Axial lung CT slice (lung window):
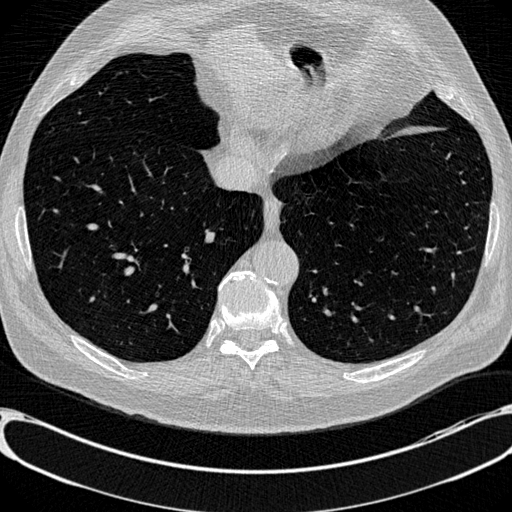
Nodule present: no